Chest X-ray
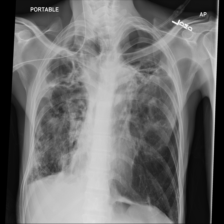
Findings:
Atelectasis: negative
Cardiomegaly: negative
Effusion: negative
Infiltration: negative
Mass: negative
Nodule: negative
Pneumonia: negative
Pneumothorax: positive
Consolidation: negative
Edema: negative
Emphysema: negative
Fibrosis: positive
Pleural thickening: positive
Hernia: negative